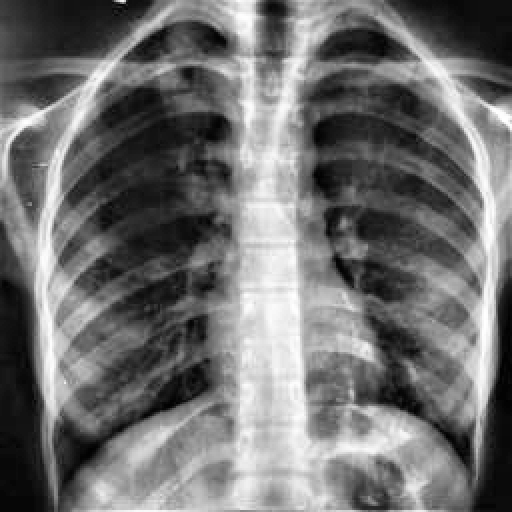
Finding: TUBERCULOSIS